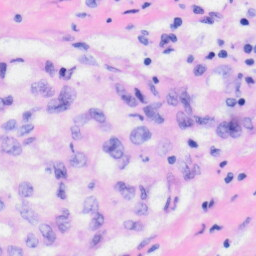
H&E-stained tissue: Liver